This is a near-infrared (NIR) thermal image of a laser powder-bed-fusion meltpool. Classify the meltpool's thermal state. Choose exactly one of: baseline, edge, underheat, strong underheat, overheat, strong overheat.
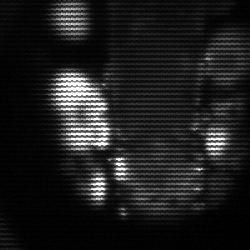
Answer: strong underheat